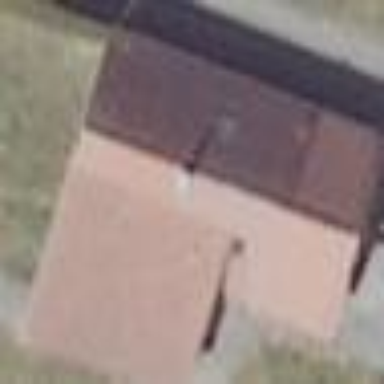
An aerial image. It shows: House with flat roof.